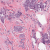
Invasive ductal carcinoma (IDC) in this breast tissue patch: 1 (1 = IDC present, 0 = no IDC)